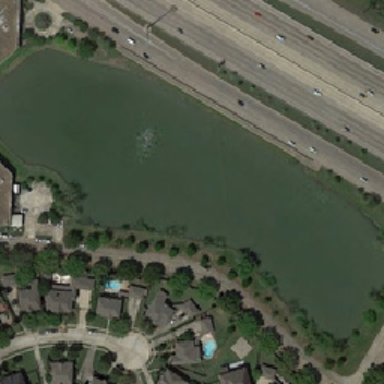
Most rectangular green ponds are between several parallel roads with many grey buildings and cars .